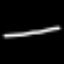
Label: line